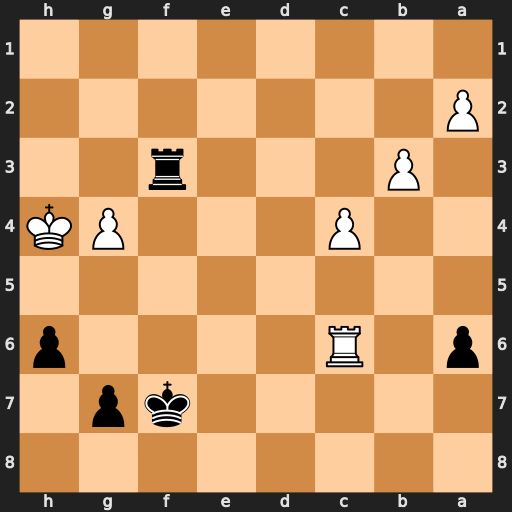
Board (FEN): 8/5kp1/p1R4p/8/2P3PK/1P3r2/P7/8
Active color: b
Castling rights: -
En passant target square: -
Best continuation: g5+ Kh5 Rh3#